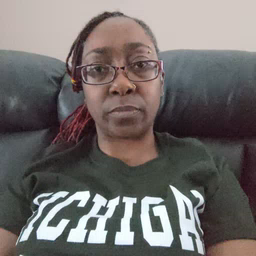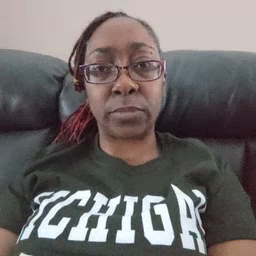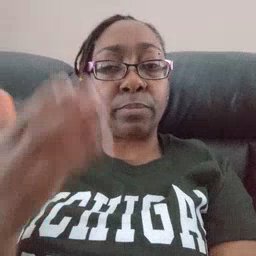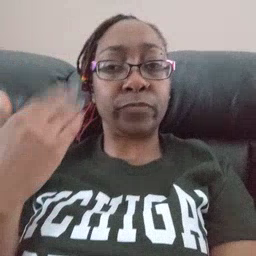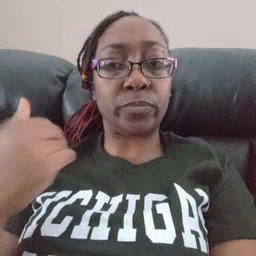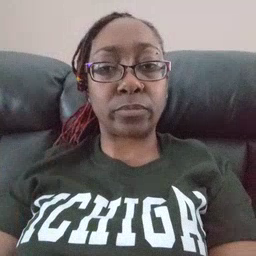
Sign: before